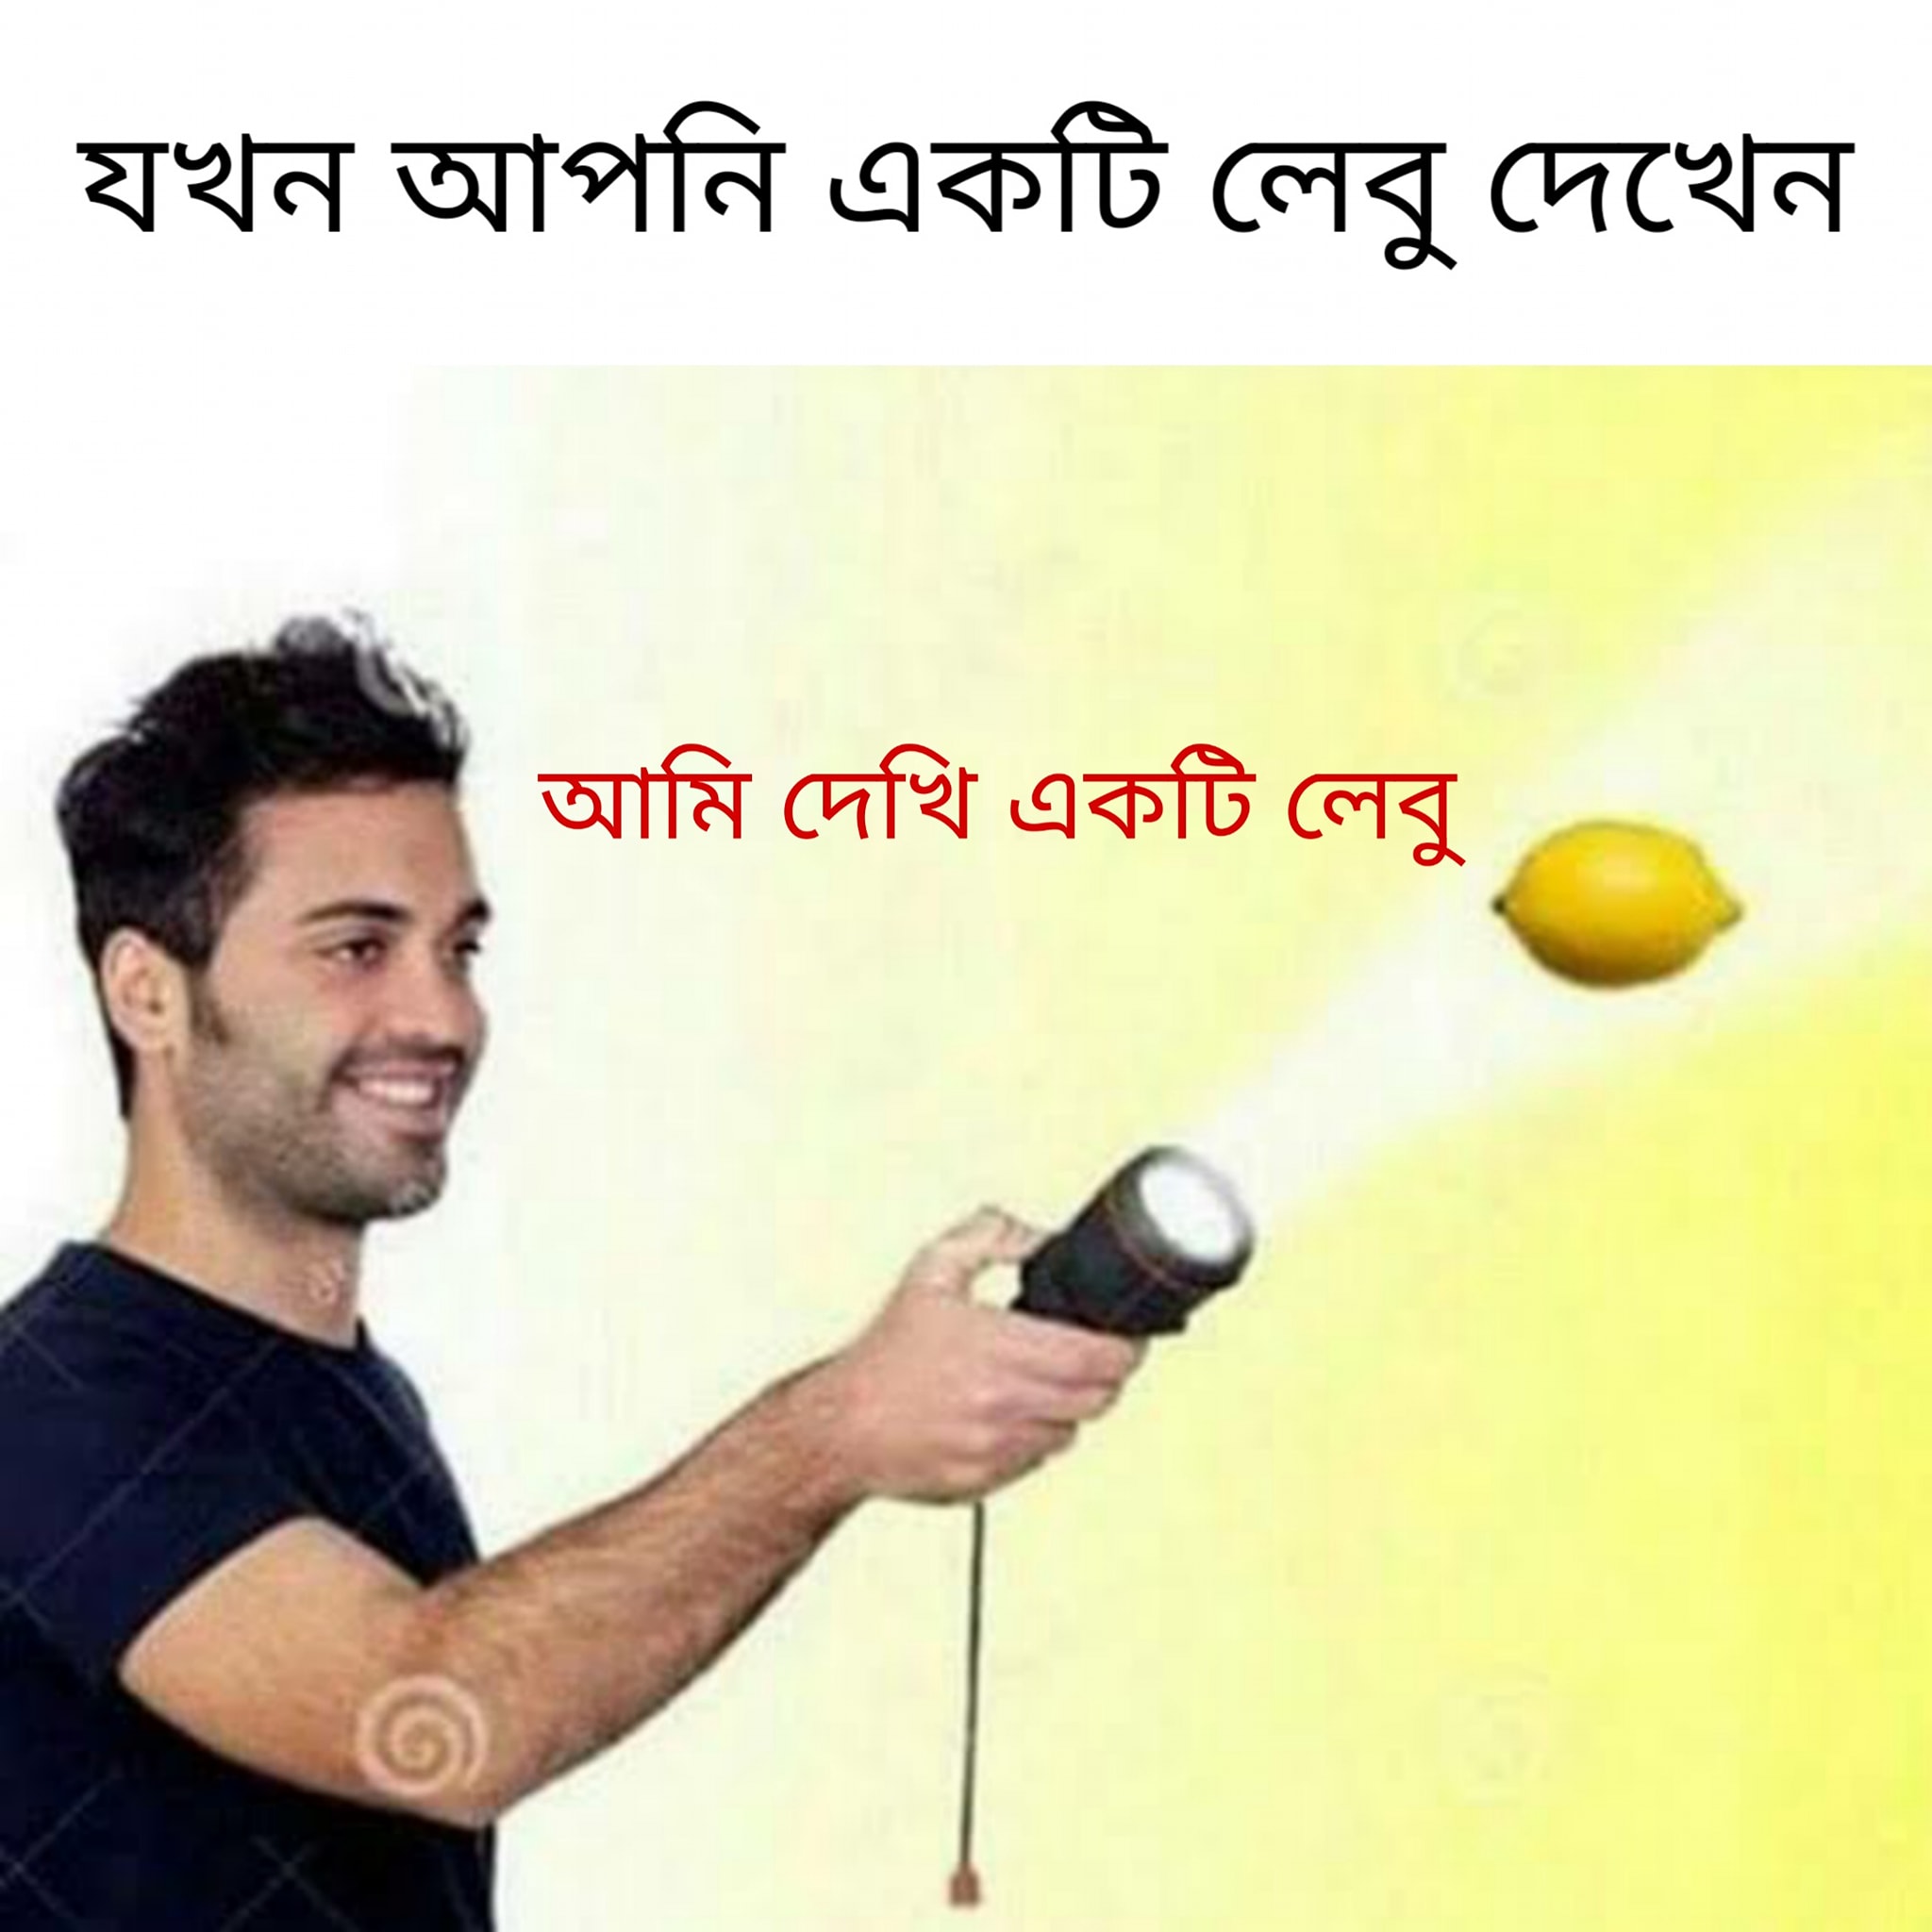
Caption: যখন আপনি একটি লেবু দেখেন     আমি দেখি একটি লেবু
Label: non-hate